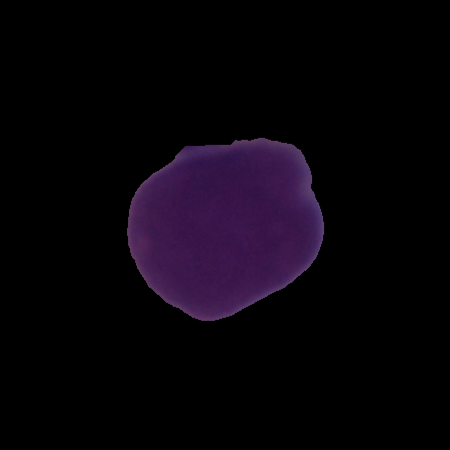
Label: cancer